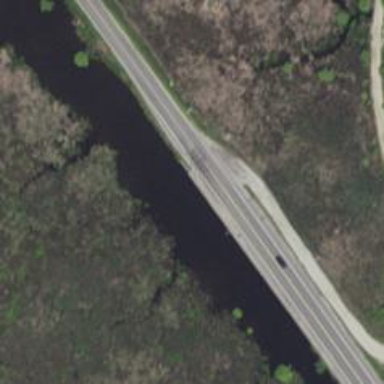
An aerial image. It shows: Tertiary road.